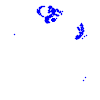
Particle: kaon